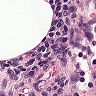
Metastatic tissue present: no